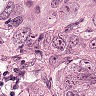
Metastatic tissue present: yes